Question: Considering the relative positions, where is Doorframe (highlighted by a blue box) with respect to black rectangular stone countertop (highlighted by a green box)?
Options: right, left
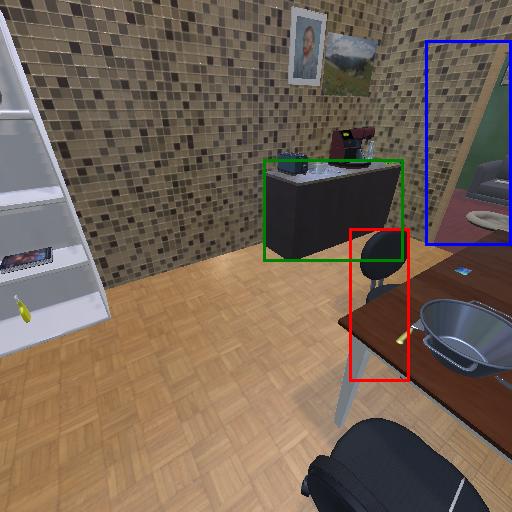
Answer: right